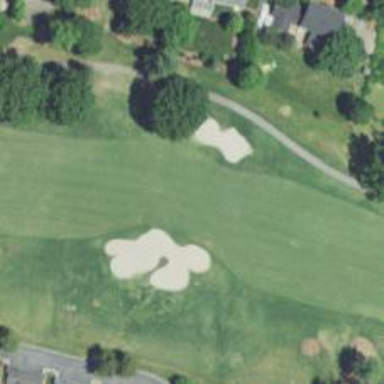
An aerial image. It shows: Golf hole.